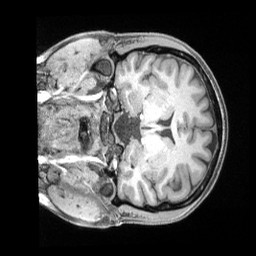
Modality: T1w
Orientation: coronal
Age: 36
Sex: female
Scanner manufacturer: siemens
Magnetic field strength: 3 T
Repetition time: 2 s
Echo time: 0.00211 s